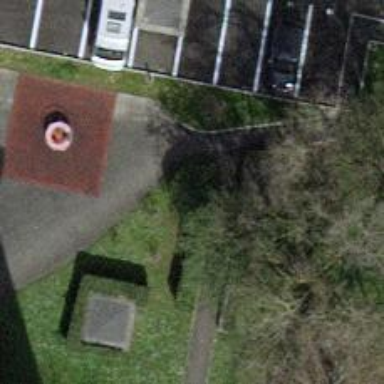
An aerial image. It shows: Bench.